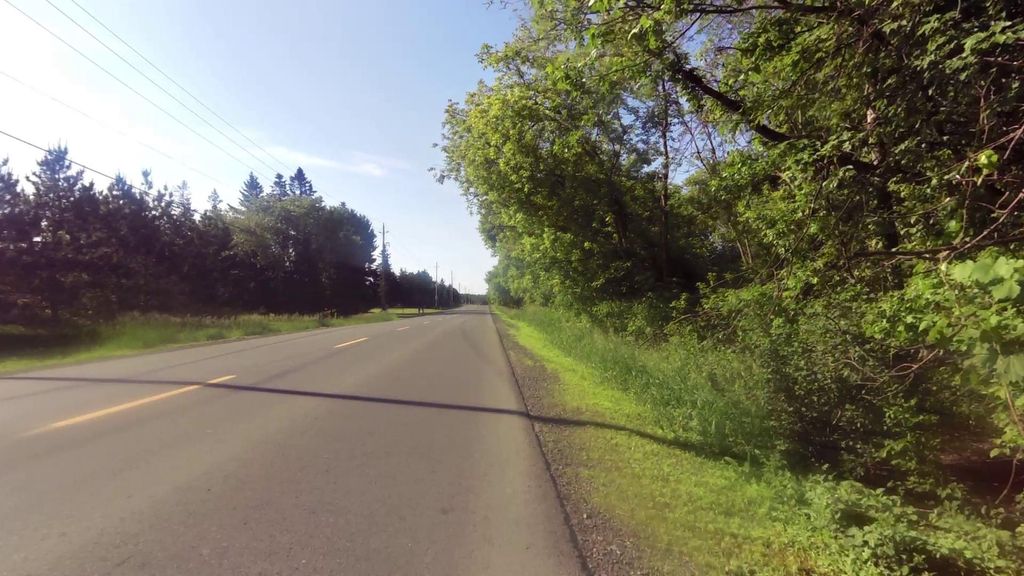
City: ottawa-gatineau